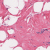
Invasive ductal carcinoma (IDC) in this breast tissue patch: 0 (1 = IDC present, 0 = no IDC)